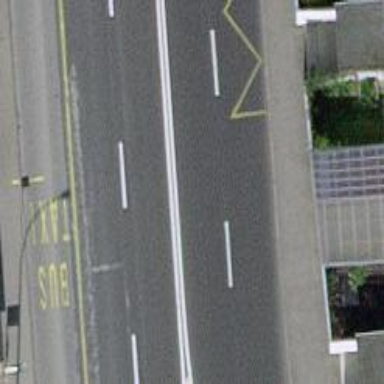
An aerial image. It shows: Primary road with asphalt surface.